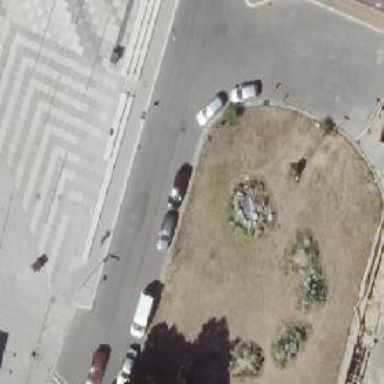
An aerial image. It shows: Taxi stand.